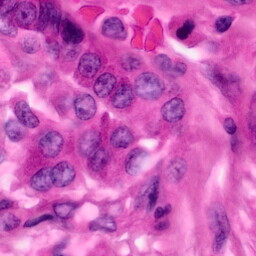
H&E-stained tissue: Pancreatic